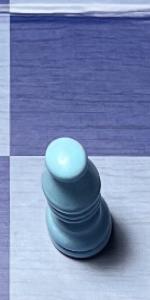
Label: Bishop_White